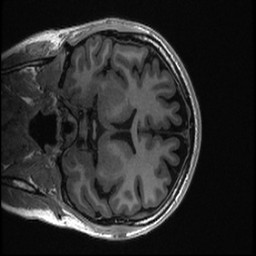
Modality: T1w
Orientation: coronal
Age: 20
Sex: female